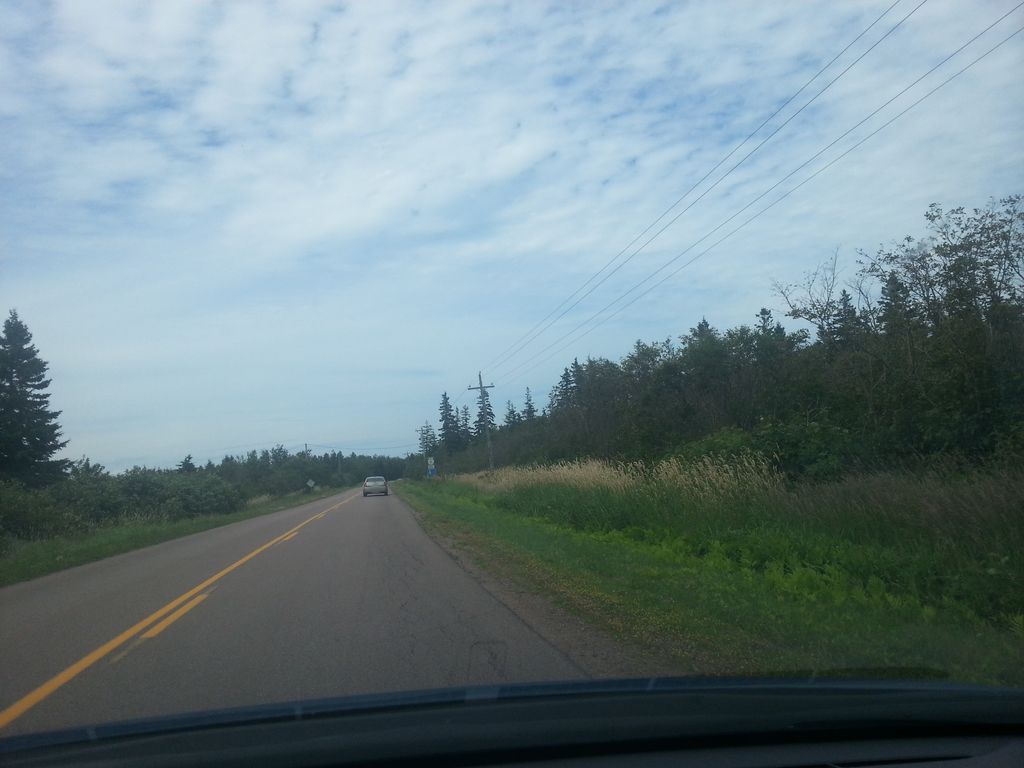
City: charlottetown